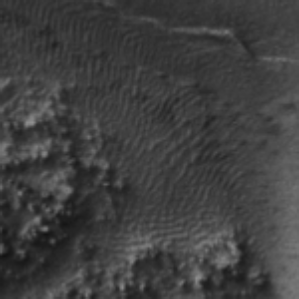
Label: frost